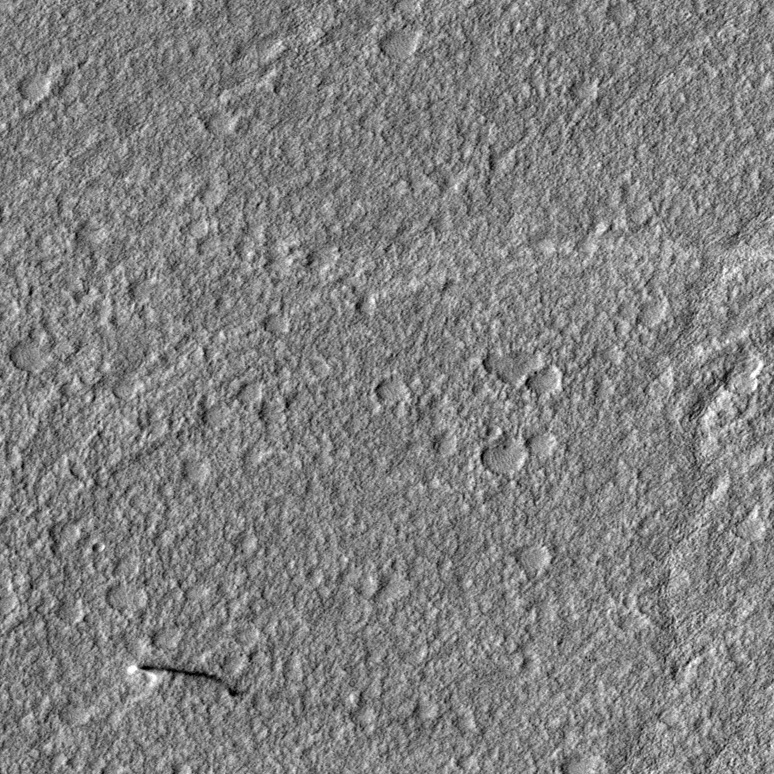
Label: dustdevil